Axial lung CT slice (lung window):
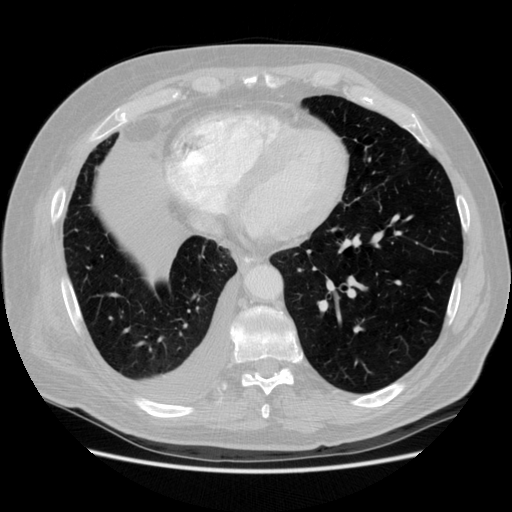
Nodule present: no